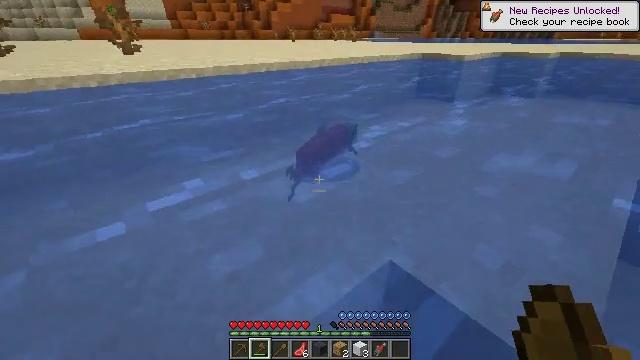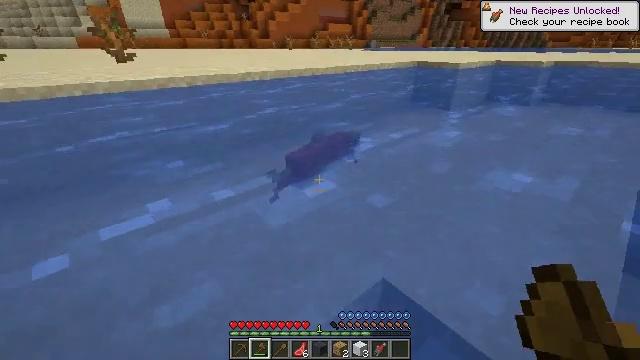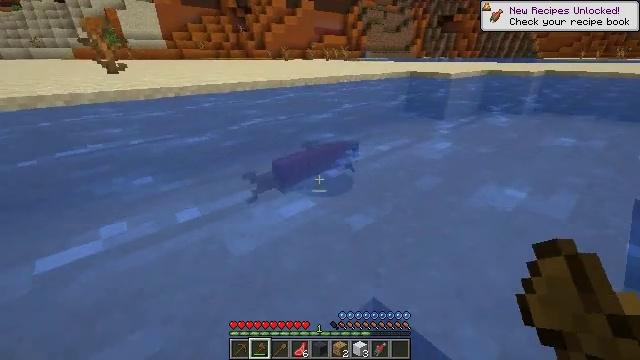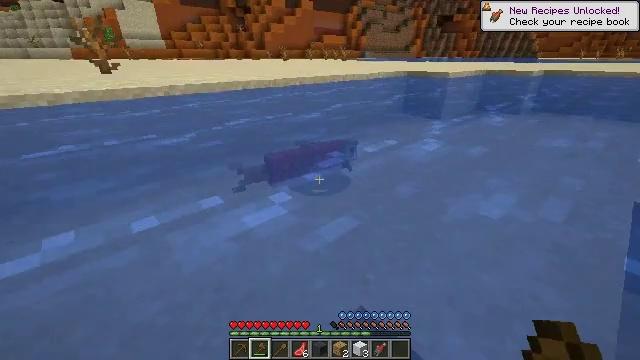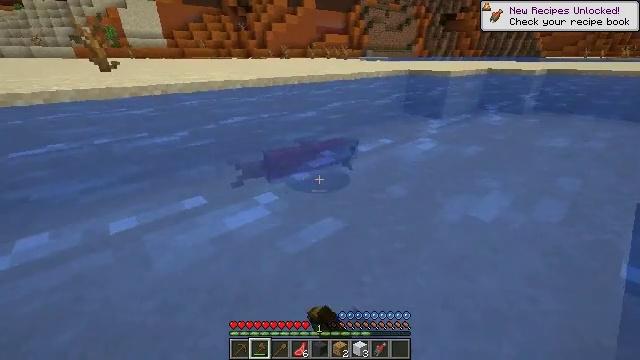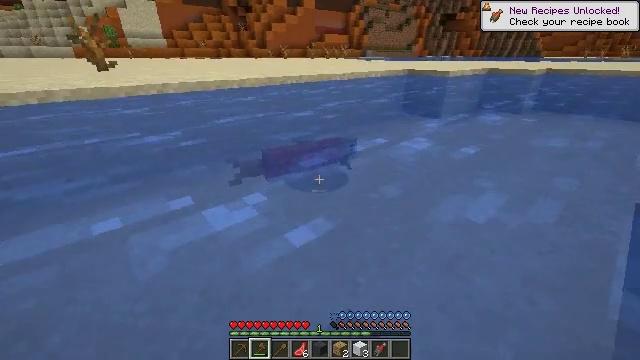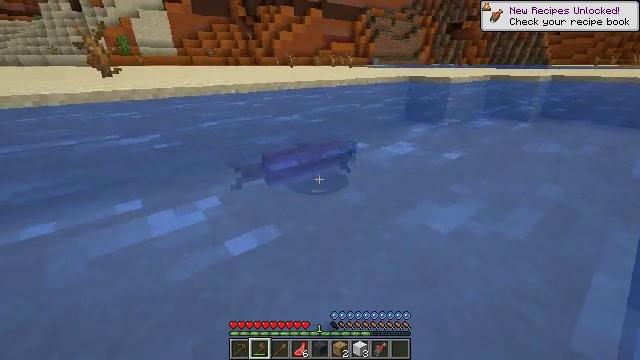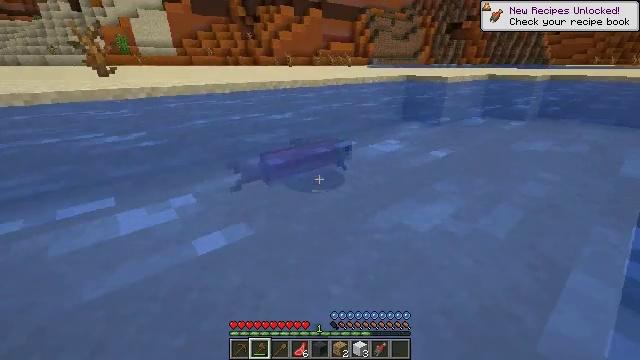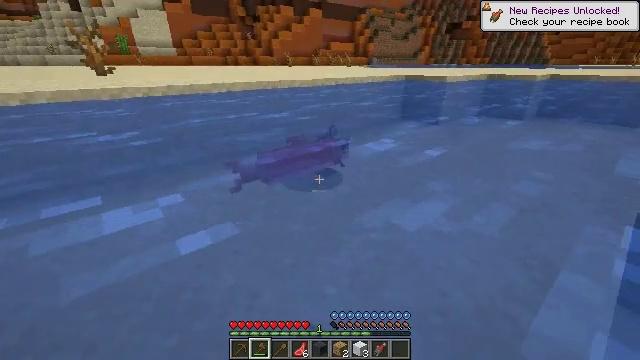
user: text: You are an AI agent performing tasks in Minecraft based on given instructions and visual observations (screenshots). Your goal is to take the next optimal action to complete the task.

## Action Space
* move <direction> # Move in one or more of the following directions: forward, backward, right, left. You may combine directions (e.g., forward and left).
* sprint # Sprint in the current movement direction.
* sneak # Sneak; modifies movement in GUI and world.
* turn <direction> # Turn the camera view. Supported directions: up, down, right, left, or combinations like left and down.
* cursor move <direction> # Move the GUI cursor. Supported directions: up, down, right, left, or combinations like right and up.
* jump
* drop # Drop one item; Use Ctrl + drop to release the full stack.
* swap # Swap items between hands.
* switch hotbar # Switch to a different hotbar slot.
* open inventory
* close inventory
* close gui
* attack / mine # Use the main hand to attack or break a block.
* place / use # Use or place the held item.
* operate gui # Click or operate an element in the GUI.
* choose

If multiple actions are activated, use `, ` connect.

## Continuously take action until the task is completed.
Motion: motion action
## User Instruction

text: Kill the salmon.
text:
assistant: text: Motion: move forward and move right, turn up
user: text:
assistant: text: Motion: move right, turn up
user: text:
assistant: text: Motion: move right, attack / mine
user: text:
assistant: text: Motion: move right, attack / mine
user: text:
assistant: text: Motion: move right, attack / mine
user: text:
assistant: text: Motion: move right, turn left and up
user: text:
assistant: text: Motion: move right
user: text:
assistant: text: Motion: move forward and move right
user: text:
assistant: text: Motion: no_op